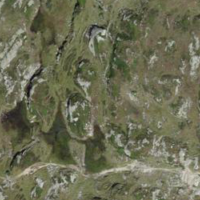
EUNIS habitat code: 31
Species observed at this site:
Juniperus communis